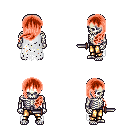
a pixel art fantasy rpg character, male body template, skeleton, white tattered cape, gold greaves, red left-swept hairstyle, dagger, four views (front, back, left, right), 2x2 character sprite sheet, small pixel art, hard edges, no anti-aliasing